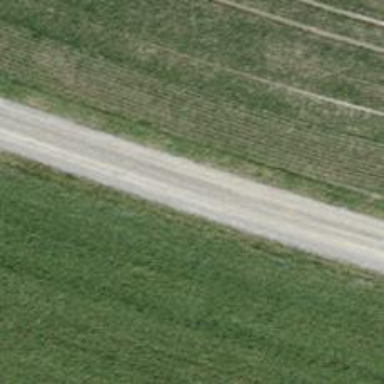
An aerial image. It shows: Track with pebblestone surface. The track type is grade2.